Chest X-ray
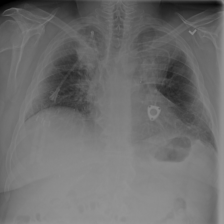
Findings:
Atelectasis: negative
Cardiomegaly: negative
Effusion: negative
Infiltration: negative
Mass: negative
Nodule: negative
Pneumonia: negative
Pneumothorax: negative
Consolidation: negative
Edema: negative
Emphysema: negative
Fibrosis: negative
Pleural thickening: negative
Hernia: negative